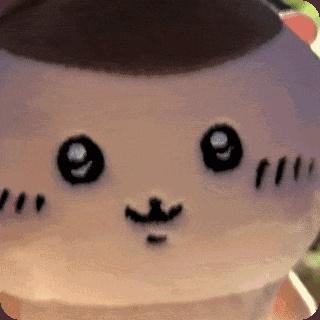
Label: anime